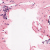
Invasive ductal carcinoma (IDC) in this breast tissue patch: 0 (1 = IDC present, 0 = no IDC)